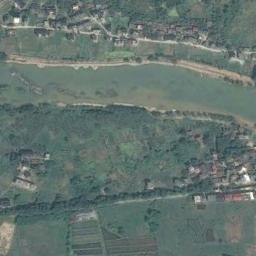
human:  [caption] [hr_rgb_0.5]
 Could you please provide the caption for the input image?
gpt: The dark green river goes through the flat ground covered with vegetation and the river is flanked by some houses .

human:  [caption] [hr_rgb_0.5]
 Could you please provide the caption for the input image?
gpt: A broad turquoise river with green and tan mixed fields on both sides of the bank, Large houses and other buildings .

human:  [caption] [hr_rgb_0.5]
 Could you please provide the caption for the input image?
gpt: Many trees are around the river .

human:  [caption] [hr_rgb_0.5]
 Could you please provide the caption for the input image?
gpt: The river goes through farmland and trees .

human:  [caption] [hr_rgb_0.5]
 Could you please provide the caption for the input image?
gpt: There are many buildings and green meadows near the river .